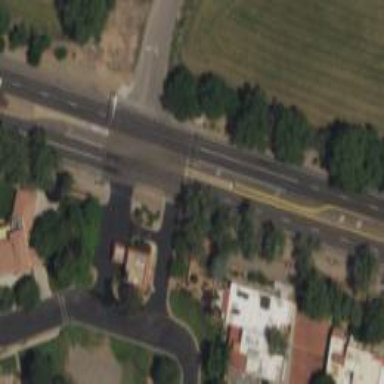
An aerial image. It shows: Road marking indicating solid crossing edge.